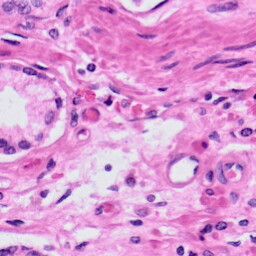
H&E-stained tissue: Prostate